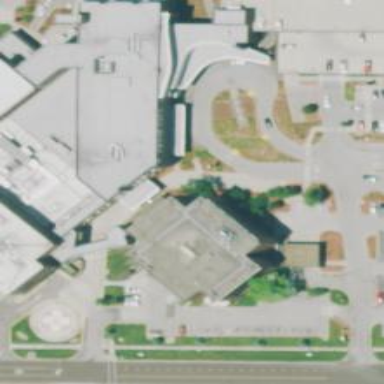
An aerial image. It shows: Hospital building.